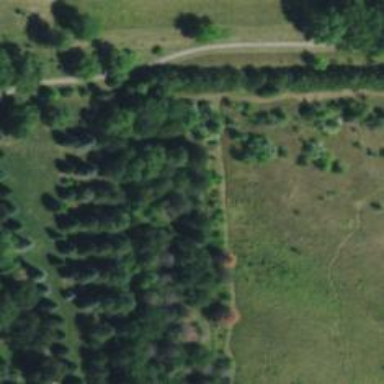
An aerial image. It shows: Disc golf pitch area for leisure land.